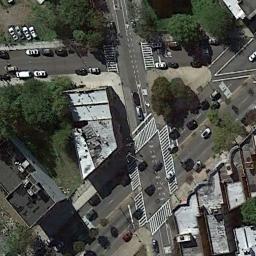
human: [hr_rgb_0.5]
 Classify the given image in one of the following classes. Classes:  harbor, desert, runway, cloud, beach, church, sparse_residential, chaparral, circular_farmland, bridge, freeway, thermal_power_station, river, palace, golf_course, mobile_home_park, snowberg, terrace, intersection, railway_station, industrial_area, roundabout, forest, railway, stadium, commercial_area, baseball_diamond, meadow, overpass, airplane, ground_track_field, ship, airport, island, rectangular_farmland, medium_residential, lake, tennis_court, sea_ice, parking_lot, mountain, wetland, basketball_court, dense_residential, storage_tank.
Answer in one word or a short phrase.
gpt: intersection